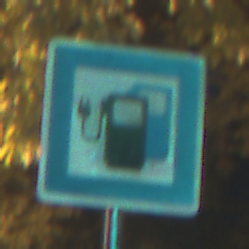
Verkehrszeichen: LadestationFuerElektrofahrzeuge
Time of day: Night
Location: Outdoor (Urban)
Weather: PartlyCloudy
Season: NotSpecified
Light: Artificial